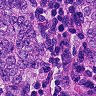
Metastatic tissue present: yes